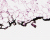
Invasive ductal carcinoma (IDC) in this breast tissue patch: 0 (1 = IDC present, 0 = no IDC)